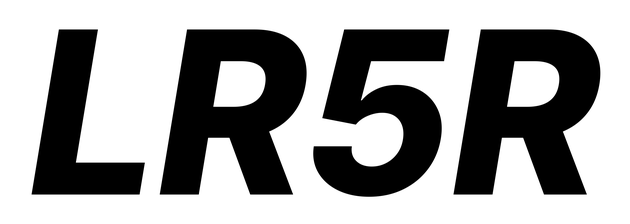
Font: Inter-Italic_ExtraBold_Italic